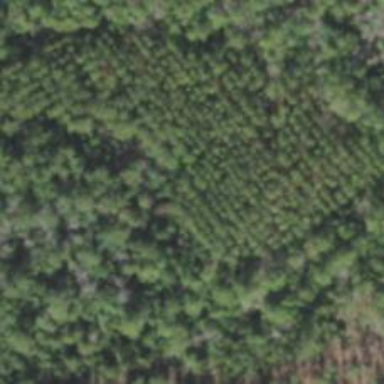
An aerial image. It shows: Forest with needle-leaved trees.